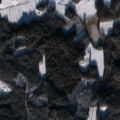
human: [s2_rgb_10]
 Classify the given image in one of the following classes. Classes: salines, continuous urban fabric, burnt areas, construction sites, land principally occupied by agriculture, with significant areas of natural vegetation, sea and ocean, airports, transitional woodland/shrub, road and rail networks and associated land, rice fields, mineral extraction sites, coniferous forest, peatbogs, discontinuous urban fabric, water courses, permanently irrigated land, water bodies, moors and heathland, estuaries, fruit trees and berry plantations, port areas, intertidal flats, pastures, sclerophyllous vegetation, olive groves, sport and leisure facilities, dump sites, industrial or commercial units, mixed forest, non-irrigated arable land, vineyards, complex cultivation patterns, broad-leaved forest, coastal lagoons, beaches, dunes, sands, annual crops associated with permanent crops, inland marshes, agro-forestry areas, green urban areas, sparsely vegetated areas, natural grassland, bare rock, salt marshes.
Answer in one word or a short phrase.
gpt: non-irrigated arable land, land principally occupied by agriculture, with significant areas of natural vegetation, coniferous forest, mixed forest